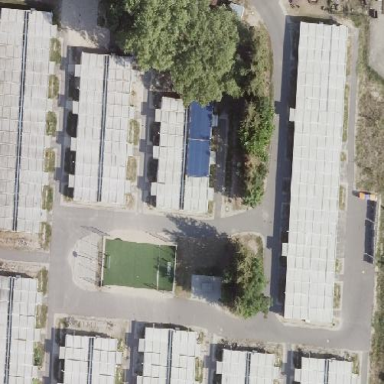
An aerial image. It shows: Shelter as social facility.